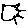
Label: cat